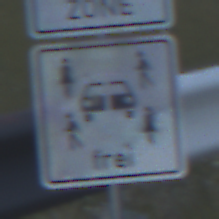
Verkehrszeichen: CarsharingfahrzeugeFrei
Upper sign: BeginnEingeschraenktesHalteverbotZone
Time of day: SunriseSunset
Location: Outdoor (RoadRail)
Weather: Clear
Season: NotSpecified
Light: Natural